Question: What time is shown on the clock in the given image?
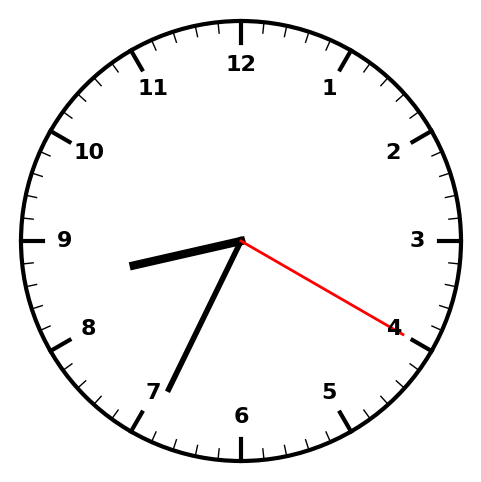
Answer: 08:34:20